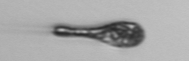
Label: Euglena